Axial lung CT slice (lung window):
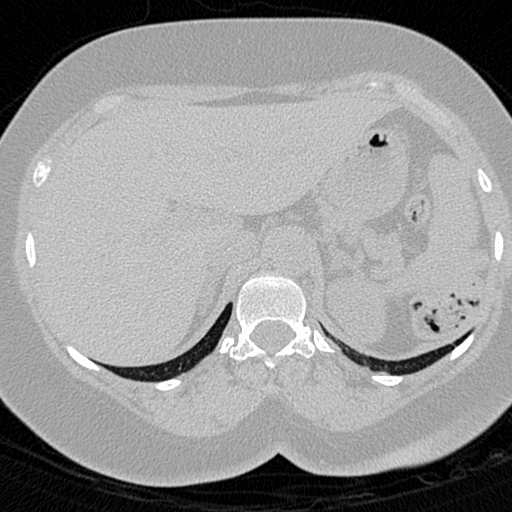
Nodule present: no